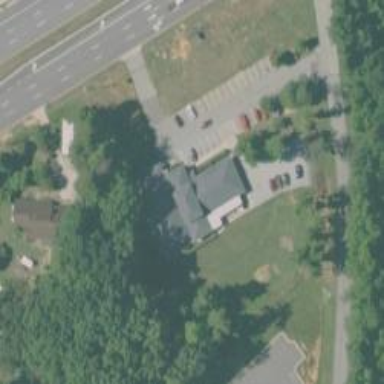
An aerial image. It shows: Animal shelter.